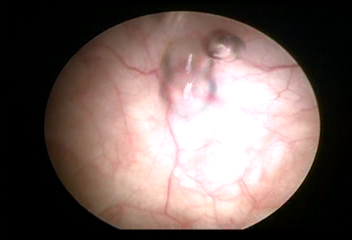
Modality: WLC
Class: Normal mucosa
Bladder cancer association: No